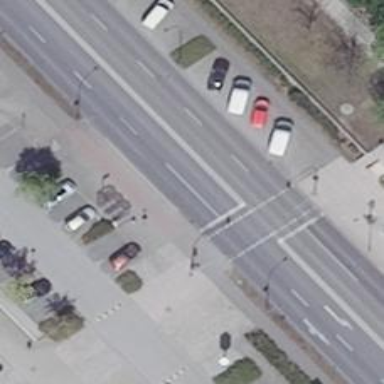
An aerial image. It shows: Primary highway with sidewalks on both sides and cycle track.